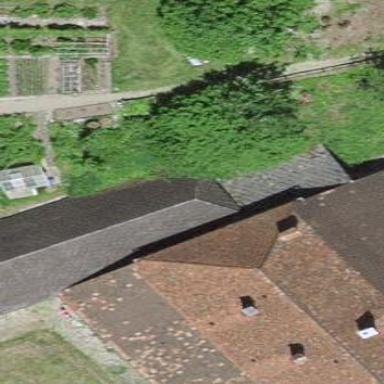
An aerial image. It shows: Barn.